Question: So i've made a Table in QtDesigner and i want to use a QLineEdit.text() to name its headers.
The QLineEdit will be respresented with square brackets [].
the QPushButton Will be represented with curly brackets{}.
Column name: ['placeholdertext' ] {'Name'}
I am using a 'QspinBox' for the indexes.
Now what i want, is to 'give the user the possibility of naming all columns' simply 'by typing' '[First_name, Last_name, Id_Number, ...]'but 'i dont know how to name the headers' neither how to use the 'split' thing
How can i make this happen ?

'''
def NameHeaders(self):
colpos = self.ColumnSpinBox.value()
colname = self.nameColumnLineEdit.text()
model = QtGui.QStandardItemModel()
model.setVerticalHeaderLabels(colname, split(","))
self.TableWidget.setModel(model)
'''
this is the function i've created linked to
'''
"Name column/Row" Button
'''
(for now it focuses only on naming the columns not the rows),
so what i want is to name the columns just by typing in the column QlineEdit something like : First_name, Last_name, Id_number, ...
and i want the code to detect the text between commas and assign each text to the the value of the QSpinBox
Example :
'''
QSpinBoxValue: 2 || Column name : First_name, Last_name, id_number
On_Click 'Name Column/Row' Button:
assign First_name to Header with index 0
assign Last_name to header with index 1
assign Id_Number to header with index 2
'''
is my example clear?
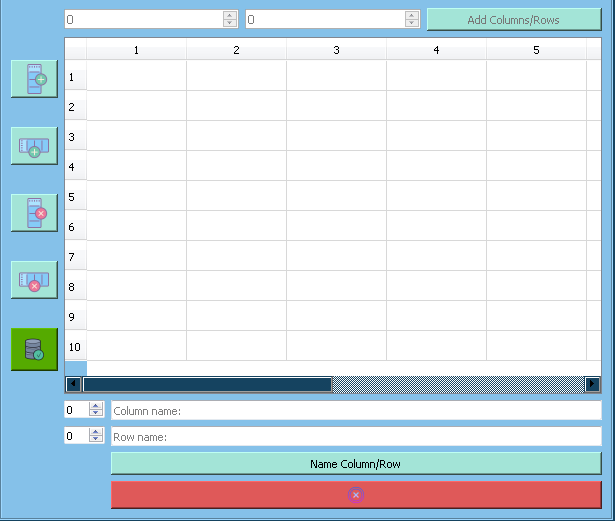
Answer: As you want to update the 'QSpinBox' with the number of words between commas the first thing is to use the 'textChanged' signal of 'QLineEdit' so that it notifies each time that text is changed, separate the words, count them and update the 'QSpinBox'. To set the text in the headers you must use 'setHorizontalHeaderLabels()', but before that you must change the number of columns if necessary.
'''
from PyQt5 import QtCore, QtWidgets
class Widget(QtWidgets.QWidget):
def __init__(self, parent=None):
super(Widget, self).__init__(parent)
self.table_widget = QtWidgets.QTableWidget(4, 6)
self.spinbox = QtWidgets.QSpinBox()
self.le = QtWidgets.QLineEdit()
self.le.textChanged.connect(self.on_textChanged)
button = QtWidgets.QPushButton("Change")
button.clicked.connect(self.on_clicked)
lay = QtWidgets.QVBoxLayout(self)
hlay = QtWidgets.QHBoxLayout()
hlay.addWidget(self.spinbox)
hlay.addWidget(self.le)
hlay.addWidget(button)
lay.addWidget(self.table_widget)
lay.addLayout(hlay)
@QtCore.pyqtSlot(str)
def on_textChanged(self, text):
words = text.split(",")
n_words = len(words)
self.spinbox.setValue(n_words)
@QtCore.pyqtSlot()
def on_clicked(self):
words = self.le.text().split(",")
n_words = len(words)
if n_words > self.table_widget.columnCount():
self.table_widget.setColumnCount(n_words)
self.table_widget.setHorizontalHeaderLabels(words)
if __name__ == '__main__':
import sys
app = QtWidgets.QApplication(sys.argv)
w = Widget()
w.show()
sys.exit(app.exec_())
'''